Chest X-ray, AP view. Patient: 45 years old, sex M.
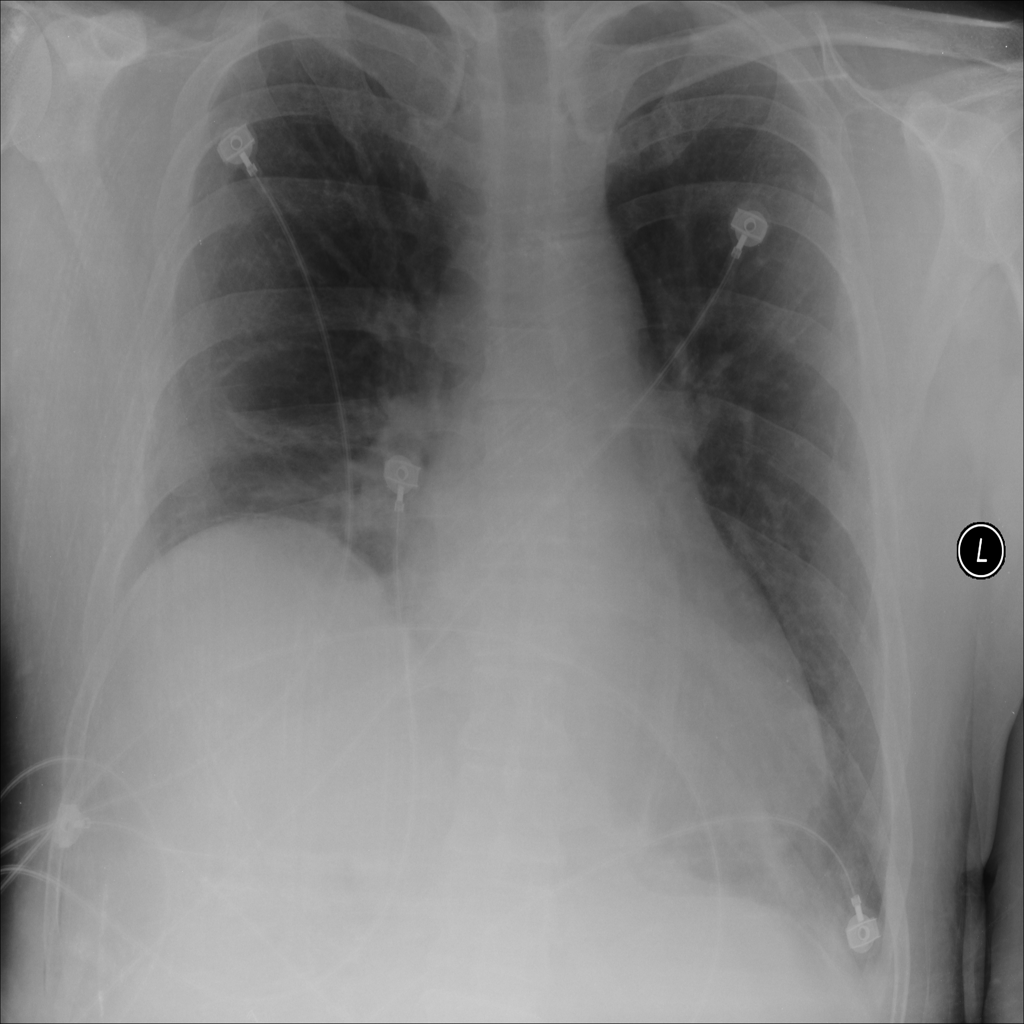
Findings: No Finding